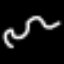
Label: squiggle